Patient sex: M
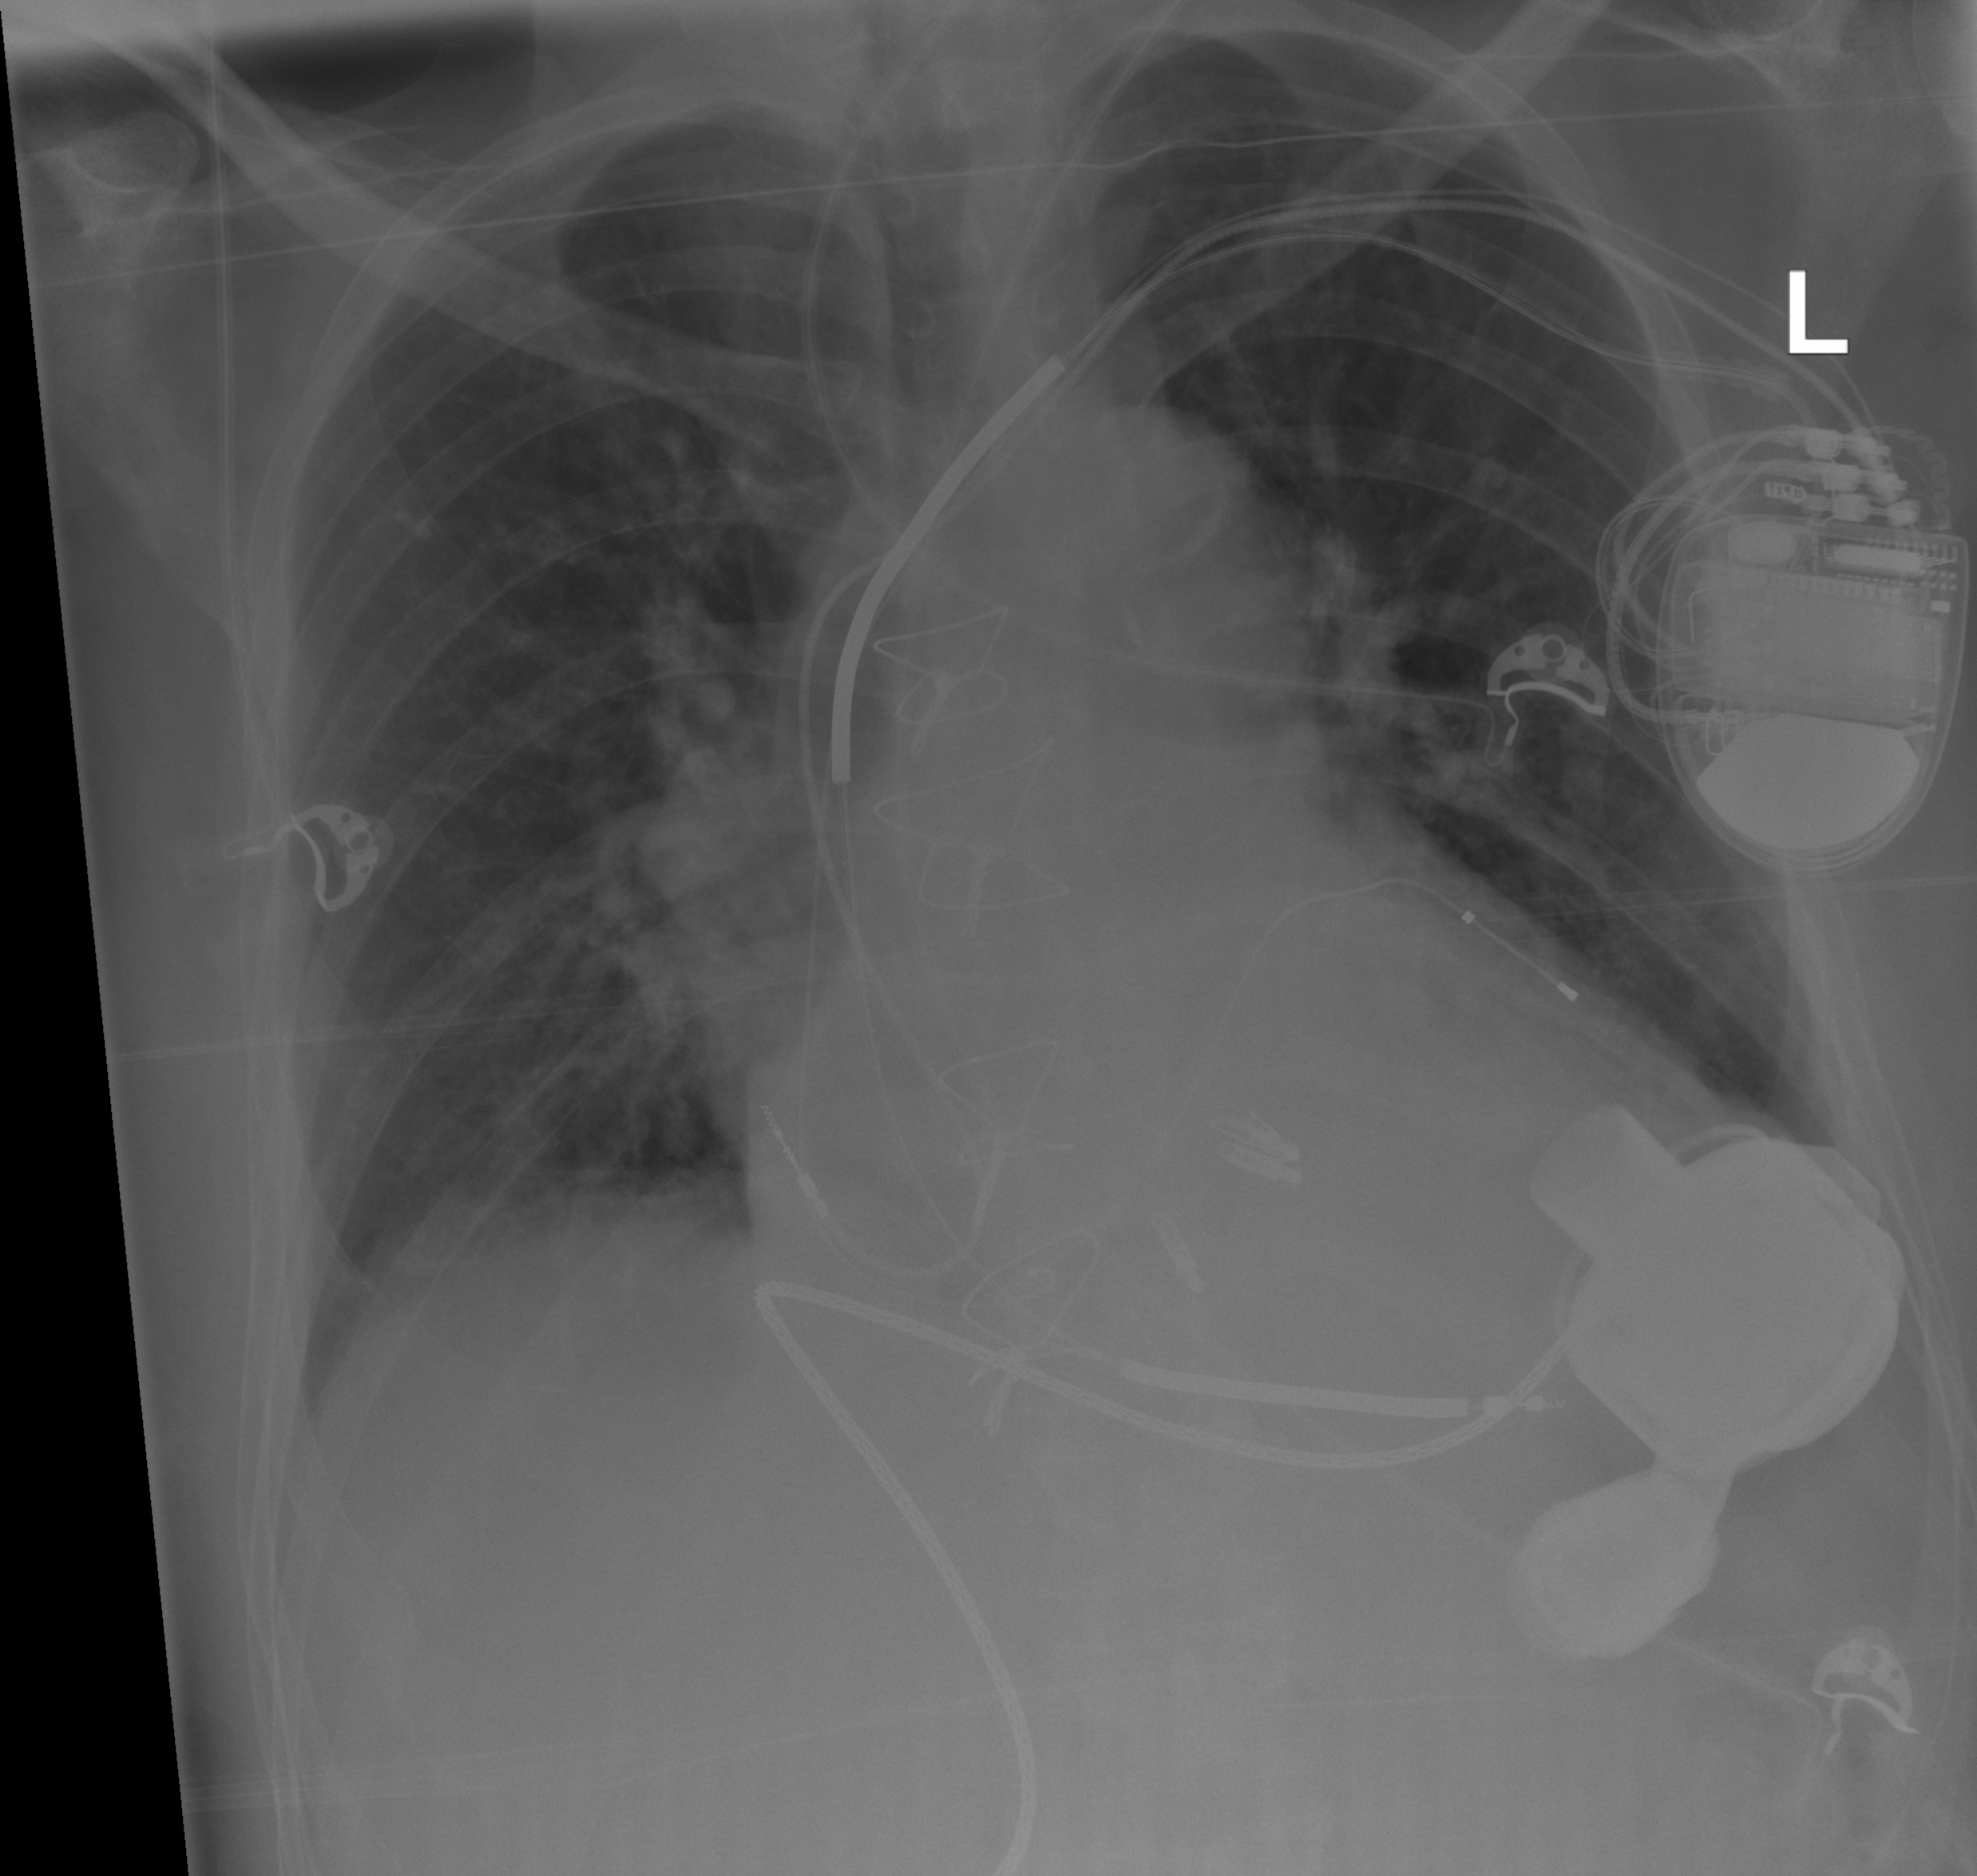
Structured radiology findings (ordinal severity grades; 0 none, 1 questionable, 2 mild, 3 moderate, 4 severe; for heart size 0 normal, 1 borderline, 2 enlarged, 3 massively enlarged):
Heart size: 2
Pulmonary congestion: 0
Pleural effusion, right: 2
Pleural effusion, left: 2
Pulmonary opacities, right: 0
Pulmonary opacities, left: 0
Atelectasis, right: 2
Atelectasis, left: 2